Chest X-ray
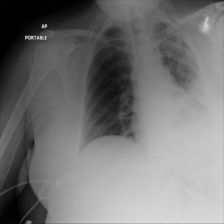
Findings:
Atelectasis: negative
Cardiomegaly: negative
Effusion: negative
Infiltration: negative
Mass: negative
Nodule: negative
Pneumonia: negative
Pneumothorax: negative
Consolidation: negative
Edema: negative
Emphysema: negative
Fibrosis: negative
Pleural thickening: negative
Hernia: negative